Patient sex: M
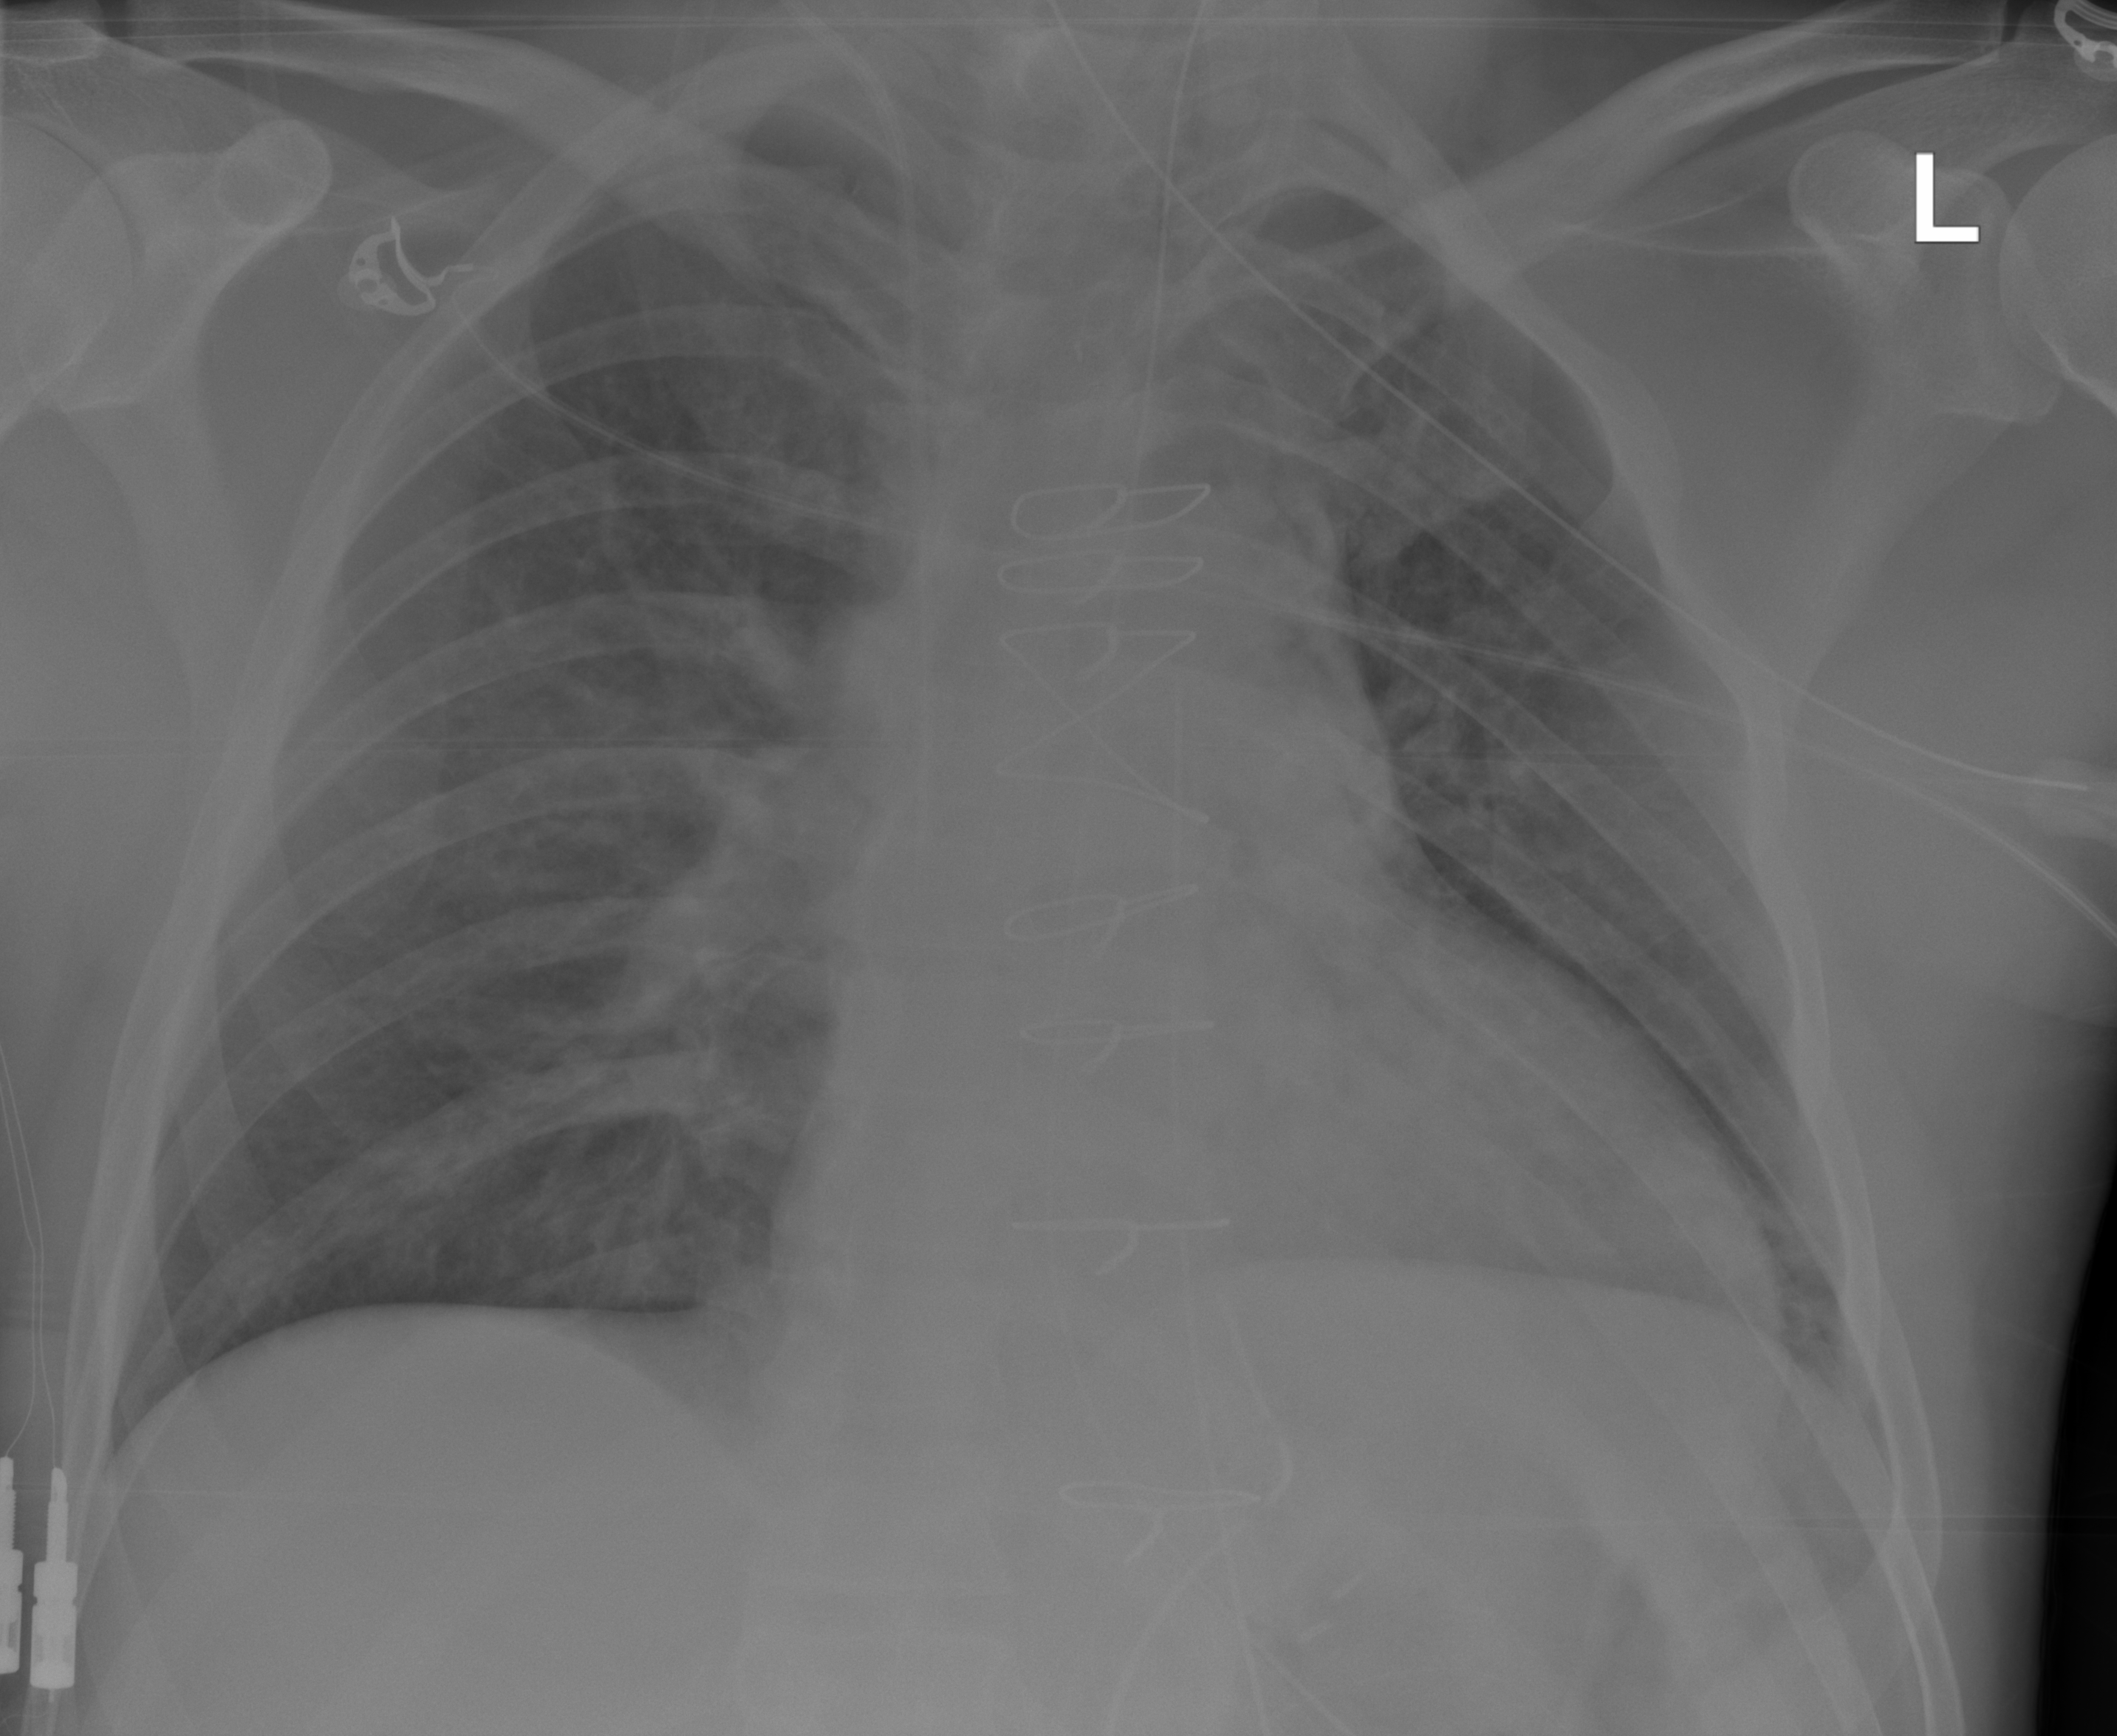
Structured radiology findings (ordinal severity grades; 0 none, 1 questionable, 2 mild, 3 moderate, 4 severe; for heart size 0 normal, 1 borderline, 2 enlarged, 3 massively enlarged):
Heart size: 1
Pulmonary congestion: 1
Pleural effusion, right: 0
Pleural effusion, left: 0
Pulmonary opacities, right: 0
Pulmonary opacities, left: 0
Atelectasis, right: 0
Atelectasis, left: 2